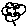
Label: flower